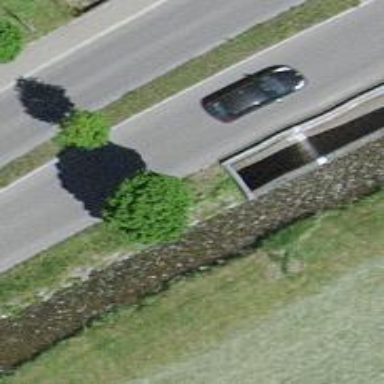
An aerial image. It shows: Concrete footway passing through tunnel.